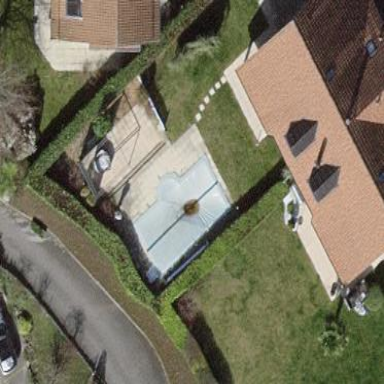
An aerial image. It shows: Swimming pool located in leisure land.